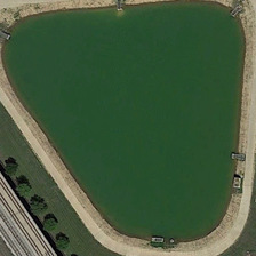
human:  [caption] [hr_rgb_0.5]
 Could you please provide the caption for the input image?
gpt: A pond is near some green trees and railways.

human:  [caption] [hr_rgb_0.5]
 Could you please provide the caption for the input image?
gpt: The green beside the pond and the railway

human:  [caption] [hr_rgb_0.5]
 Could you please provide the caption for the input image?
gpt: The pond is beside some green trees and railways.

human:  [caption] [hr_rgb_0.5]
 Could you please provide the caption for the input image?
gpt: The pond is near some green trees and railways.

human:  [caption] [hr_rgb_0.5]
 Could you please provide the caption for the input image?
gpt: A lake is near green trees and railroads.